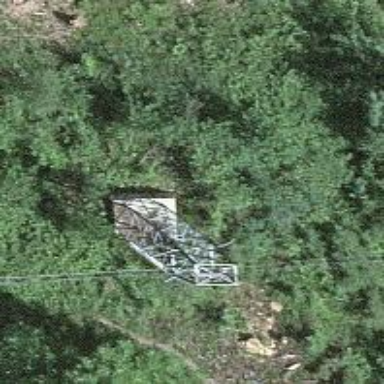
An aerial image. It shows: Pylon used for aerialway.